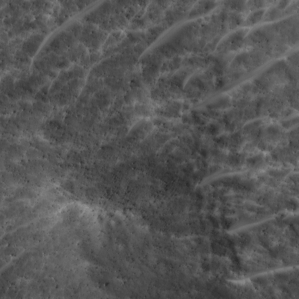
Label: non_frost